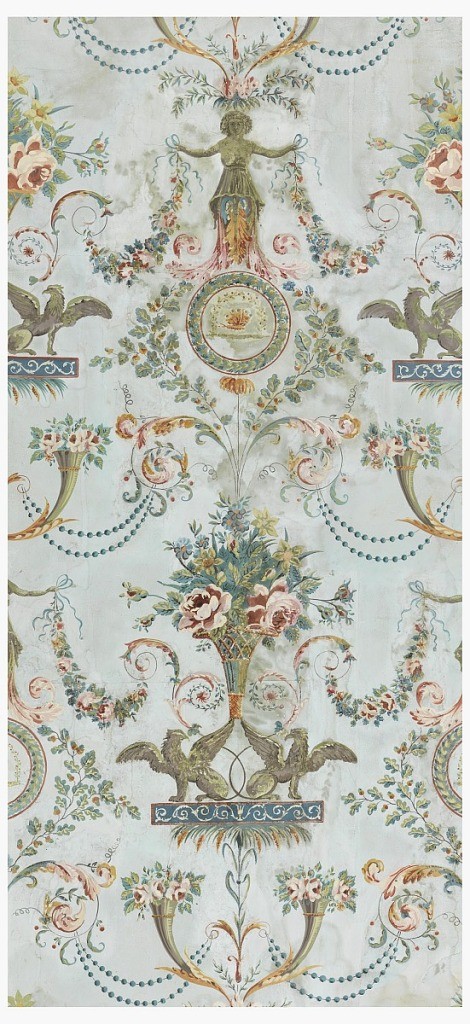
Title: Sidewall
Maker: Jean-Baptiste Réveillon, French, 1725–1811
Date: ca. 1785
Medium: Block printed on handmade paper
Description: Vertical rectangle with arabesque or grotesque design. Printed on joined sheets of paper. Alternating motifs: two addorsed griffins upholding a flower basket; female figures sheathed in foliage, resting upon a circular medallion enclosing a butterfly; cornucopia with flowers; branches, scrolls and pearls.